Field crop: tomato
Growth stage: 1
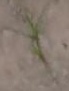
Species: cyperus